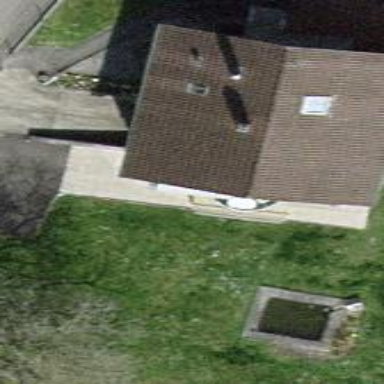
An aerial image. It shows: Detached building with gabled roof.